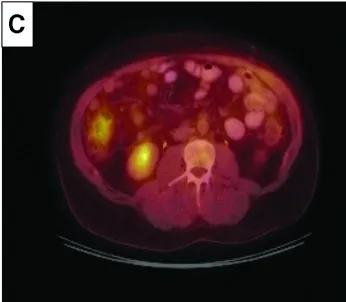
(C, D) Show the PET/CT on March 2012 demonstrating interval resolution of hypermetabolic activity in the surgical bed, omental metastasis, and left para aortic lymph nodes.
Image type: radiology (pet)